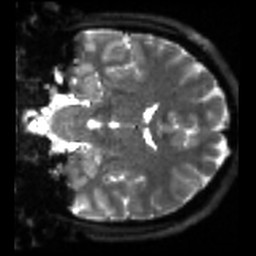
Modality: sbref
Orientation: coronal
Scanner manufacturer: siemens
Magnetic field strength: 3 T
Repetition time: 4 s
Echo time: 0.0594 s